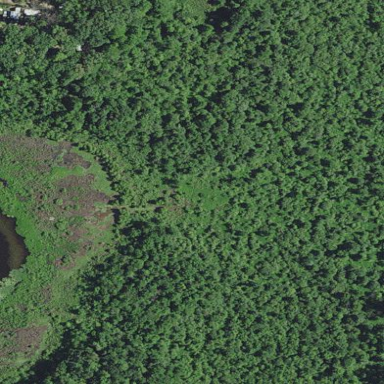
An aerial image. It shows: Swamp in wetland area.